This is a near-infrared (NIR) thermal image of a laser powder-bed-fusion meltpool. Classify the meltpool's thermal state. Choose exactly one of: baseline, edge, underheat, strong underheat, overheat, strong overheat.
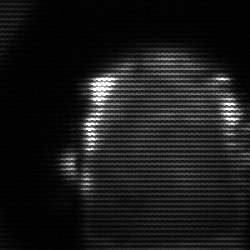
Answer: baseline